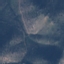
Land use / land cover class: HerbaceousVegetation